Question: I am instantiating a 'List<T>' of single dimensional 'Int32' arrays by reflection. When I instantiate the list using:
'''
Type typeInt = typeof(System.Int32);
Type typeIntArray = typeInt.MakeArrayType(1);
Type typeListGeneric = typeof(System.Collections.Generic.List<>);
Type typeList = typeListGeneric.MakeGenericType(new Type[] { typeIntArray, });
object instance = typeList.GetConstructor(Type.EmptyTypes).Invoke(null);
'''
I see this strange behavior on the list itself:

If I interface with it through reflection it seems to behave normally, however if I try to cast it to its actual type:
'''
List<int[]> list = (List<int[]>)instance;
'''
I get this exception:
> Unable to cast object of type 'System.Collections.Generic.List'1[System.Int32[*]]' to type 'System.Collections.Generic.List'1[System.Int32[]]'.
Any ideas what may be causing this or how to resolve it? I am working in visual studio 2010 express on .net 4.0.
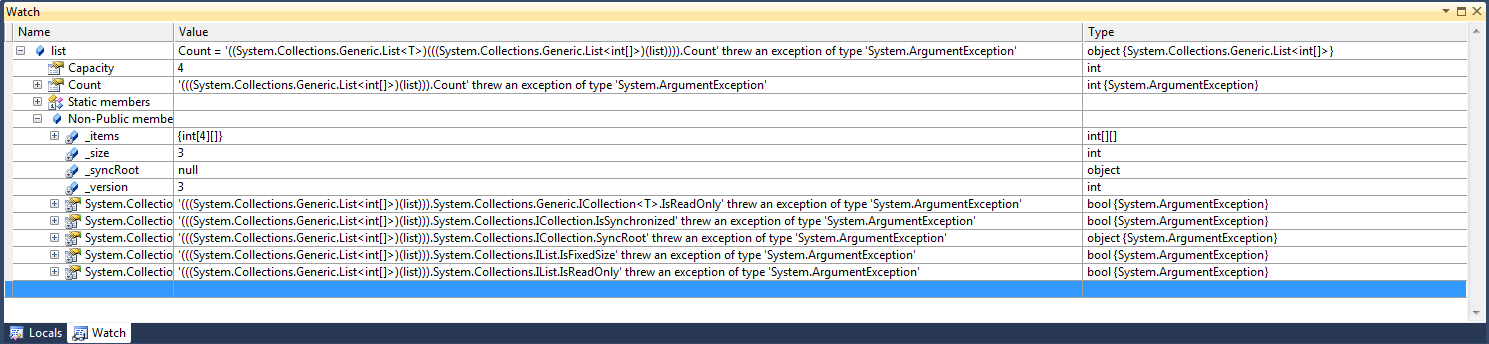
Answer: The problem is caused by the 'MakeArrayType' function. The way you're using it you create a multidimensional array with one dimension, which is not the same as a one dimensional array (vector).
From the <URL>:
> The common language runtime makes a distinction between vectors (that is, one-dimensional arrays that are always zero-based) and multidimensional arrays. A vector, which always has only one dimension, is not the same as a multidimensional array that happens to have only one dimension. You cannot use this method overload to create a vector type; if rank is 1, this method overload returns a multidimensional array type that happens to have one dimension. Use the MakeArrayType() method overload to create vector types.
Change:
'''
Type typeIntArray = typeInt.MakeArrayType(1);
'''
to this:
'''
Type typeIntArray = typeInt.MakeArrayType();
'''
to create an ordinary one-dimensional vector.